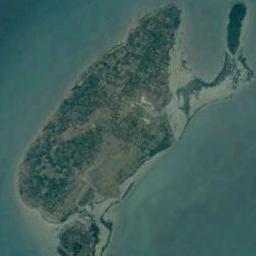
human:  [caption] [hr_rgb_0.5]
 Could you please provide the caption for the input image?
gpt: The island have dense vegetation and some beaches .

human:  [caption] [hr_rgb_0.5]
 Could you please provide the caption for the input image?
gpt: The irregular green island divides the blue water into two parts, And the green plants on the island flourish .

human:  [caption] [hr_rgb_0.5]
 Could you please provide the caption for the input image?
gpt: Many trees are on the island .

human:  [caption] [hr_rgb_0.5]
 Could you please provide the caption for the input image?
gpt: The island is very small .

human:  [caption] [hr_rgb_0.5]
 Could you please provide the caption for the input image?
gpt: The green island is surrounded by green water .